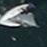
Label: Civil_yacht